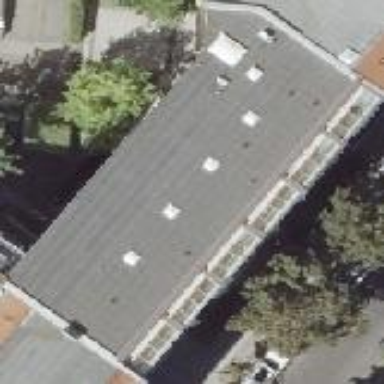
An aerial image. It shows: Office building.